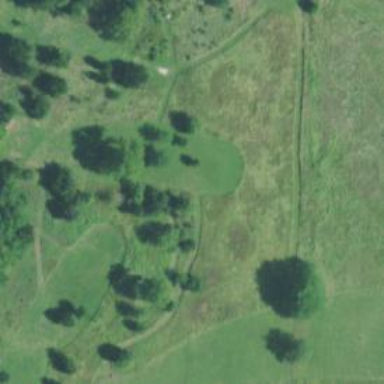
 specifically designed for the sport of disc golf."